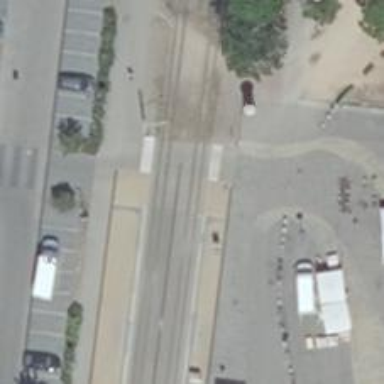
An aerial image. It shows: Crossing for the railway.